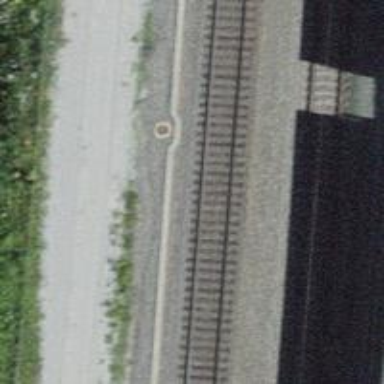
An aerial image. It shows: Railway track with contact line for electrification.